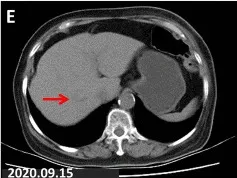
Partial response to capecitabine combined with trastuzumab and pyrotinib treatment. (E) CT scans taken on September 15, 2020 showed that the liver lesions had shrunk significantly.
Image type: radiology (ct)